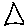
Label: triangle